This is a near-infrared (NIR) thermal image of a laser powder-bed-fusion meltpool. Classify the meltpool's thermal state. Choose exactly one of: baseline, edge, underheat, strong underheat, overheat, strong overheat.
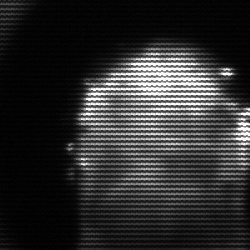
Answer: baseline